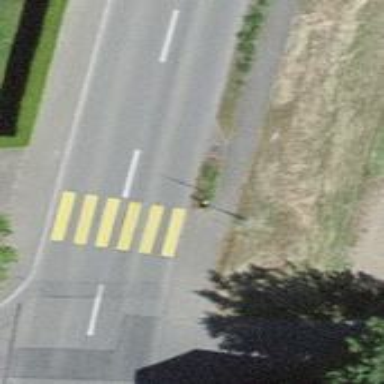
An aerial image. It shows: Sidewalk.